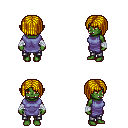
a pixel art fantasy rpg character, female body template, orc, green skin, chain tabard jacket, metal pants, blonde pageboy hairstyle, white cloth bandages, four views (front, back, left, right), 2x2 character sprite sheet, small pixel art, hard edges, no anti-aliasing